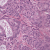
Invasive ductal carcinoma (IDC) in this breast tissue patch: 1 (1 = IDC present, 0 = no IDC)